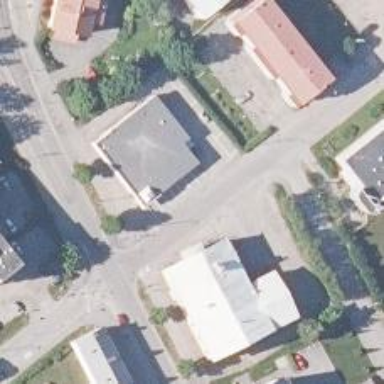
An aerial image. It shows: Post office.